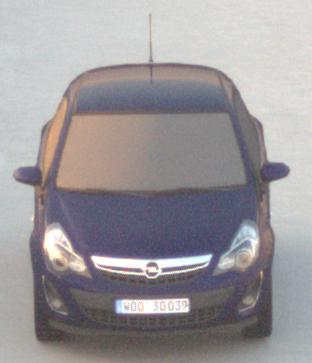
Make: Opel
Model: Corsa 1.2
Detailed model: Corsa (D)
Model produced from: 2011/01
Model produced until: 2014/08
Doors: 3
Color: blue
Road condition: dry road
Daytime: sunrise or sunset
Contrast: medium contrast